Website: apple
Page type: billing-address
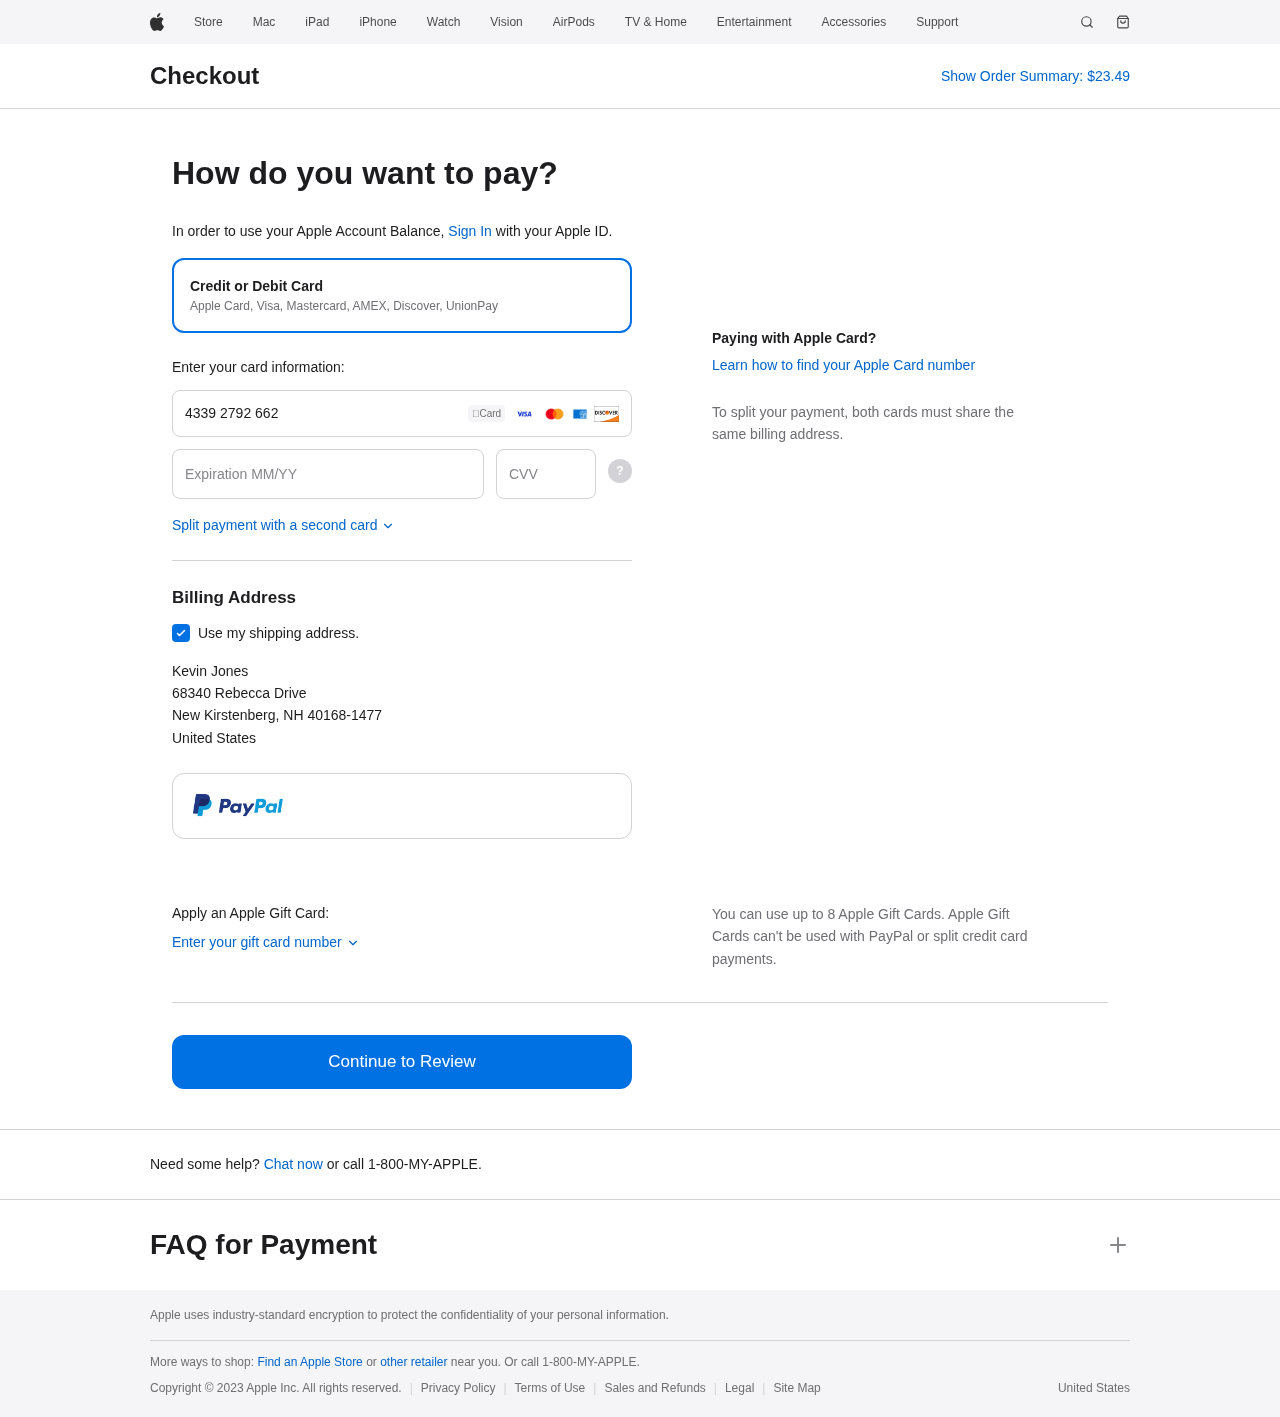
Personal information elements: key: PII_CARD_CVV
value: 248
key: PII_CARD_EXPIRY
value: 08/29
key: PII_CARD_NUMBER
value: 4339 2792 6627 2669
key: PII_CITY
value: New Kirstenberg
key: PII_COUNTRY
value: United States
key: PII_FULLNAME
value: Kevin Jones
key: PII_POSTCODE_FULL
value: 40168-1477
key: PII_STATE_ABBR
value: NH
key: PII_STREET
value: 68340 Rebecca Drive
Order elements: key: ORDER_TOTAL
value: $23.49